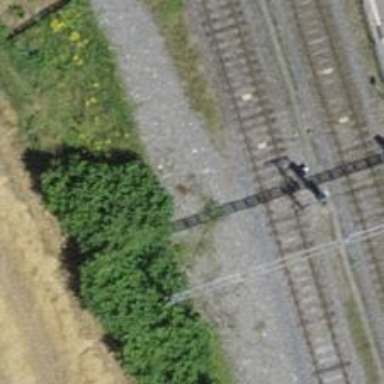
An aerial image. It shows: Abandoned railway yard with one track.